Question: I wasn't able to find anything helpful through google, so:
My Dart webapplication worked perfectly. Next time I opened Darteditor and (without changing anything) ran it again, Darteditor showed the Error
> Breaking on exception: Strict get failed, invalid object.
This Error doesn't always show up and even when it does, the App still functions. Darteditor doesn't give me any hit where that Error occurs, because the debugger claims some source not to be available.

Does anyone know why/when this Error occurrs and what to do to fix it?
---
EDIT 1:
As suggested in comments:
- - 'pub cache repair'- 'pub upgrade'
Did not work
---
EDIT 2:
A Day after I tried the things mentioned in EDIT 1. Thus also after I rebooted the PC. At the moment, the Error doesn't appear anymore. I tried restarting the Darteditor after each try in EDIT 1 but nothing changed. Now...some of the things in EDIT 1 seem to have taken effect only after rebooting the PC. Not sure which of those though - am I supposed to answer my own question mentioning all 3 options from EDIT 1 or what should I do?
---
EDIT 3:
(Sorry for all the edits)
I changed some code now and the Error is back here again...
Sometimes it goes away, but not with a obvious reason like a specific line of code added/removed. Right now, ther is an additional line by the Error:
> Application Cache NoUpdate event (<URL>
Breaking on exception: Strict get failed, invalid object.
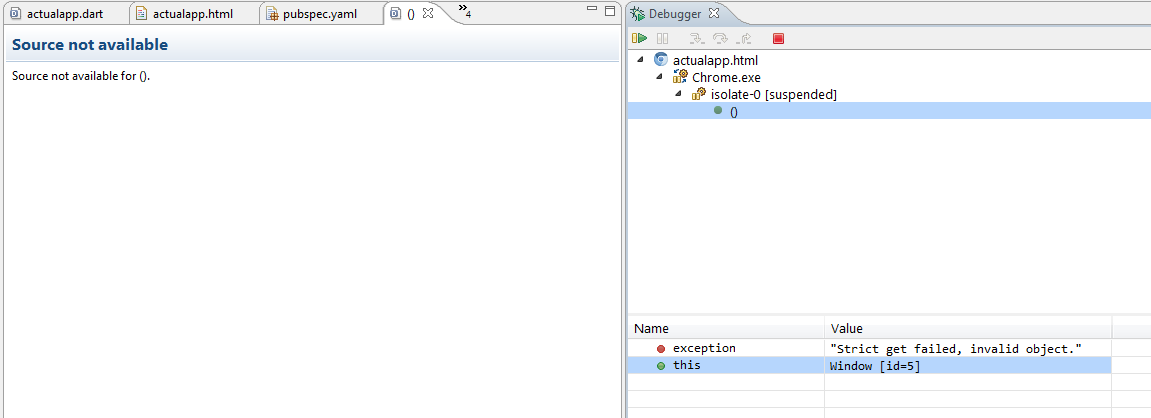
Answer: > I get the same error message when I click the back button in Dartium,
or when I use the backspace key and the focus is not in an editable
field (which triggers the back button). I think it's either a bug in
Dart or Dartium. - Damien Aug 21 at 14:00Interesting: When I pressed the back button in dartium, the error did
show up, but after this, it said something about application cache
(about 5 lines of text) and now I cannot reproduce the "strict get
failed" Error message - lucidbrot yesterday
, which I never did before, seemed to help in my case. Updating Darteditor again after this didn't change anything - the strict get error disappeared.
I won't accept this answer until somebody comments that it worked for him too, but I guess it is better to view here than as a comment to my question.